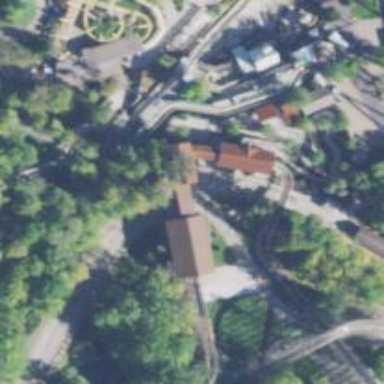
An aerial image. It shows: Water track roller coaster.